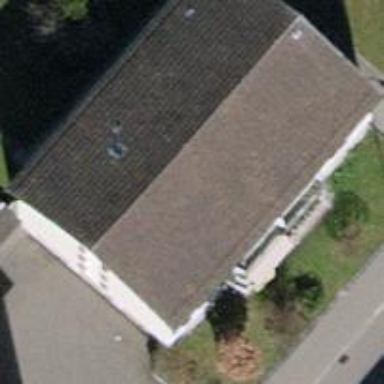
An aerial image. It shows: Building with tile roof.